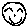
Label: smiley face